Here is a 2-D grayscale rendering of raw bearing vibration samples (signal-to-image). Based on the visible evidence, which condition applies: normal, inner_race, outer_race, ball?
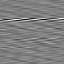
Answer: inner_race